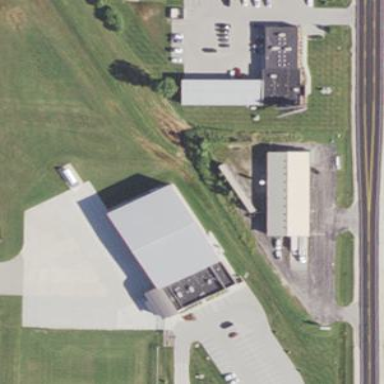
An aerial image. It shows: Hangar building at the airport.